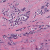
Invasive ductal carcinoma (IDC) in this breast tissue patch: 1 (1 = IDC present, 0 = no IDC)